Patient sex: F
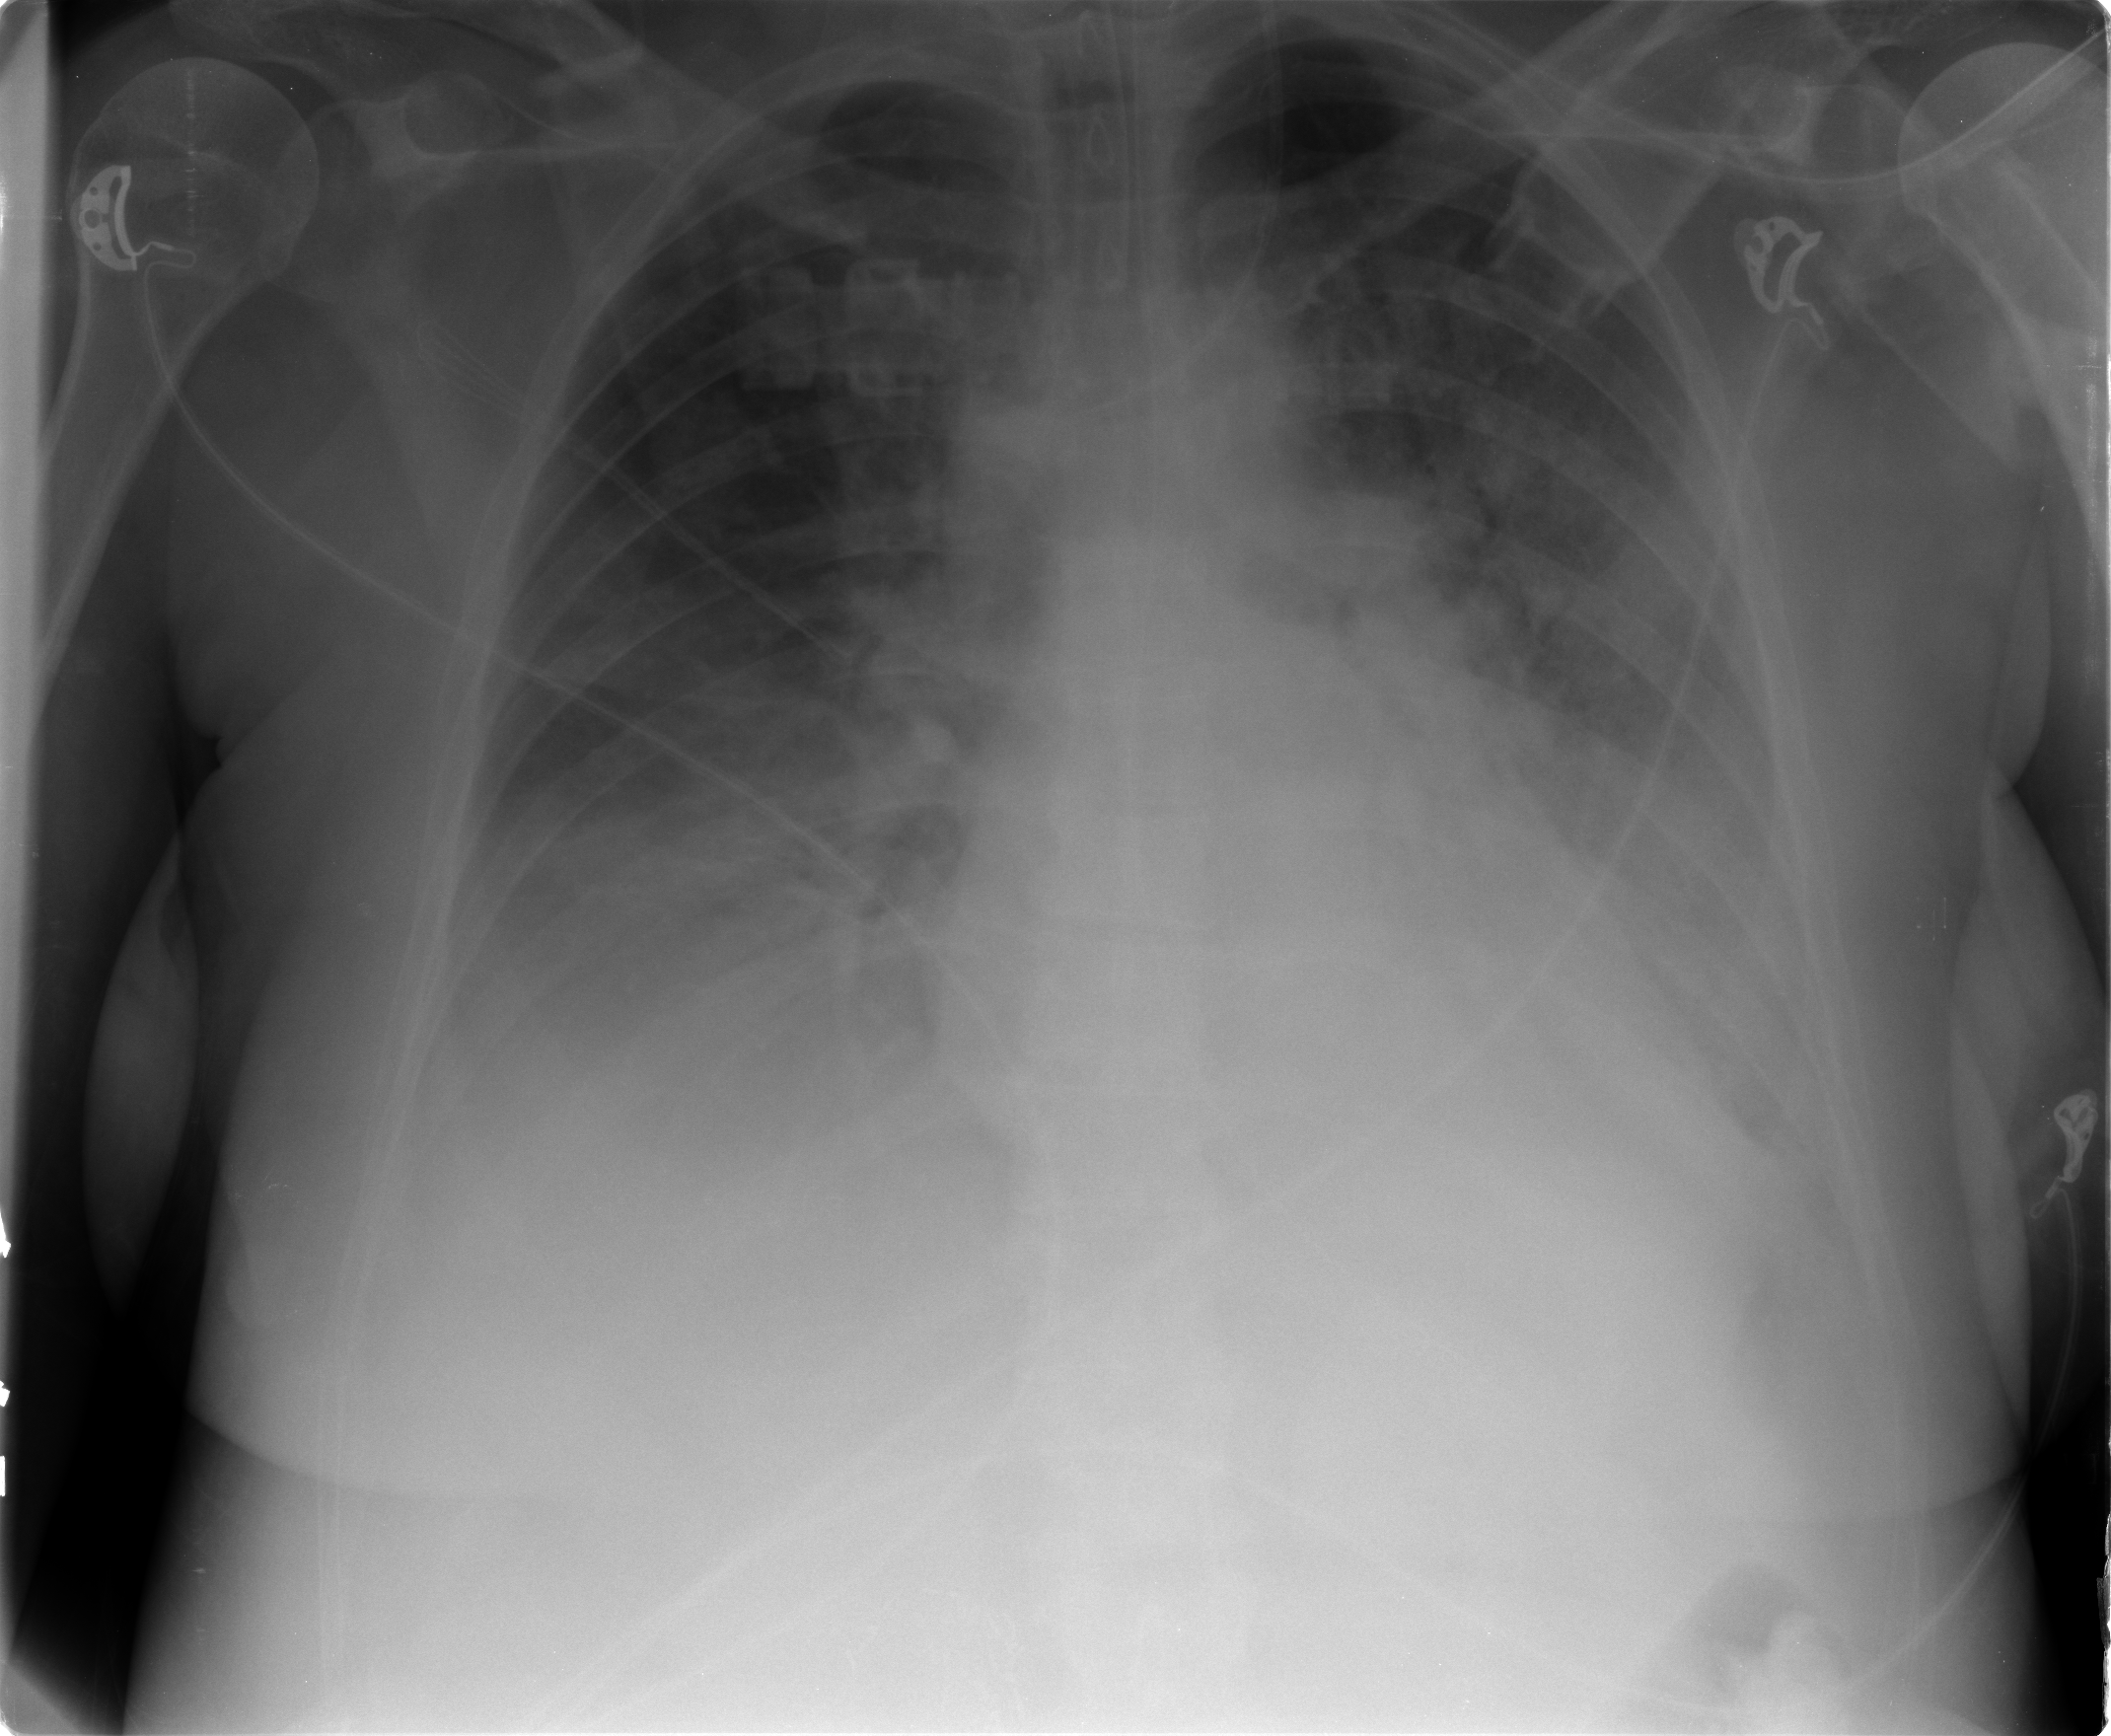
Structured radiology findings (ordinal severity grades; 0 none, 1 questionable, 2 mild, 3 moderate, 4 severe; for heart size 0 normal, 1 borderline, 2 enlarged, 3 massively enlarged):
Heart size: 2
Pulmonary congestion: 3
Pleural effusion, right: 3
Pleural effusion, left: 2
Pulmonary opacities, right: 2
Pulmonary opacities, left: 2
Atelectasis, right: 3
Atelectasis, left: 3